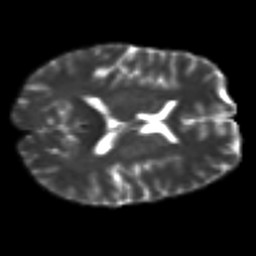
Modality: T2w
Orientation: axial
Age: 50
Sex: male
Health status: ill
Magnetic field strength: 3 T
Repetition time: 9 s
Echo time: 0.093 s